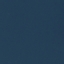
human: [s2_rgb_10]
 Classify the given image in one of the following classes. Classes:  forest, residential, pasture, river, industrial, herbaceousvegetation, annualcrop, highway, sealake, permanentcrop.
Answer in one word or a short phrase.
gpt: SeaLake